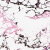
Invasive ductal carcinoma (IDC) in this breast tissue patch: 0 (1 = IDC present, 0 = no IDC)